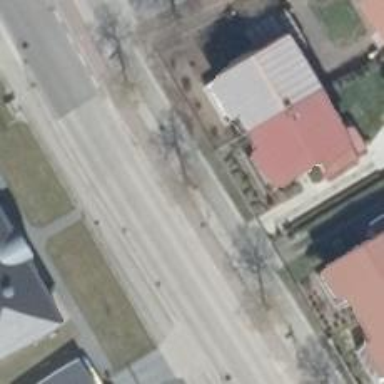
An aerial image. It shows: Deciduous broadleaved tree typically found along the street.